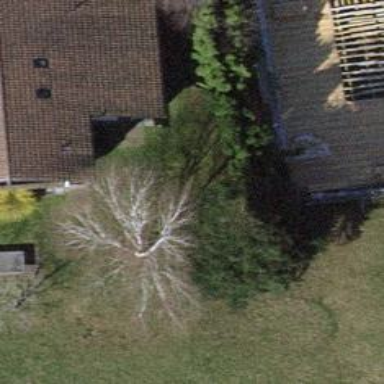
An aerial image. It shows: Urban area featuring tree as natural element.